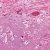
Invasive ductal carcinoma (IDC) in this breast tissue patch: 0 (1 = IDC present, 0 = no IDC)